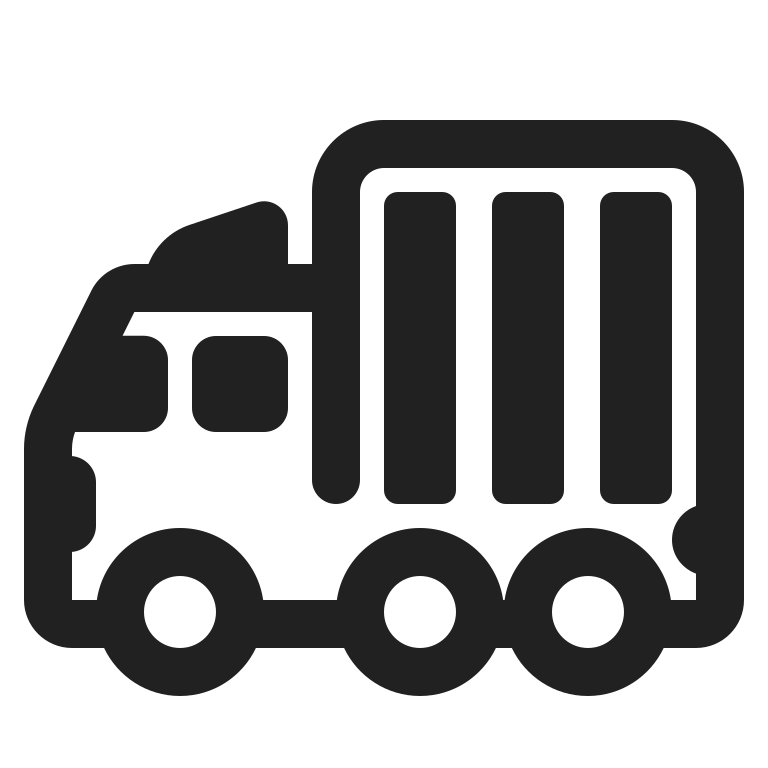
articulated lorry high contrast